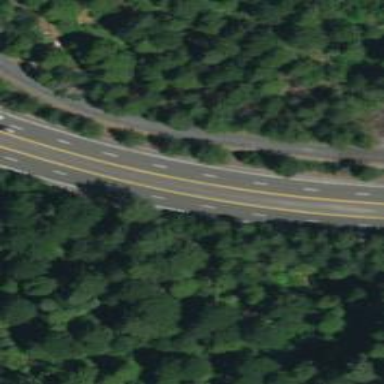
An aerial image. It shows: Expressway with asphalt surface classified as trunk highway.